Question: Here is my data structure

So the 0 is the 1st day of the month and so on. So basically it's looping but I have no idea what should I do. I need an idea where to start or what should I do.
What I want my output is
So if its the first day of the month so thats 0 on the child the price will be 1 and the next day will be 2
This is my code
'''
mRef3 = mRef.child(key).child("promos").child("regular").child(ym).child("price").child("guest1/0");
mRef3.addListenerForSingleValueEvent(new ValueEventListener() {
@Override
public void onDataChange(@NonNull DataSnapshot dataSnapshot) {
String price = dataSnapshot.getKey()+": "+dataSnapshot.getValue();
holder.rPrice.setText("FROM " + getString(R.string.currency) + " " + price + " per night ");
}
@Override
public void onCancelled(@NonNull DatabaseError databaseError) {
}
});
'''
CURRENT OUTPUT:
FROM USD 0:1 per night
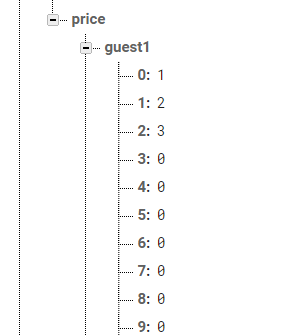
Answer: If you want to read the value from the database for a specific day, you can do something like this:
'''
DatabaseReference dayRef = FirebaseDatabase.getInstance().getReference("price/guest1/0");
dayRef.addListenerForSingleValueEvent(new ValueEventListener() {
@Override
public void onDataChange(DataSnapshot dataSnapshot) {
System.out.println(dataSnapshot.getKey()+": "+dataSnapshot.getValue(Long.class));
}
@Override
public void onCancelled(DatabaseError databaseError) {
throw databaseError.toException();
}
}
'''
---
If you want to read the values for all days from the database, you'll attach the listener one level higher and loop over the children of the snapshot:
'''
DatabaseReference dayRef = FirebaseDatabase.getInstance().getReference("price/guest1");
dayRef.addListenerForSingleValueEvent(new ValueEventListener() {
@Override
public void onDataChange(DataSnapshot dataSnapshot) {
for (DataSnapshot daySnapshot: dataSnapshot.getChildren()) {
System.out.println(daySnapshot.getKey()+": "+daySnapshot.getValue(Long.class));
}
}
@Override
public void onCancelled(DatabaseError databaseError) {
throw databaseError.toException();
}
}
'''
---
If you want to get the 0-based day of the month:
'''
Calendar.getInstance().get(Calendar.DAY_OF_MONTH)
'''